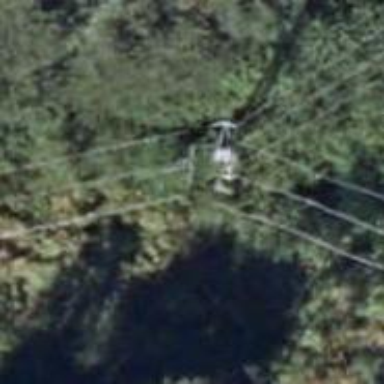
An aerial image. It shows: Power pole.